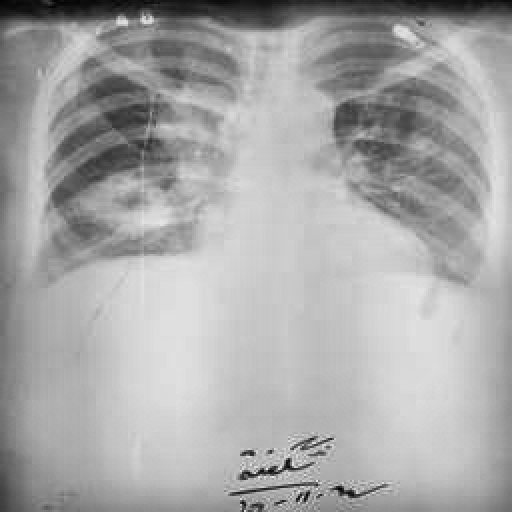
Finding: TUBERCULOSIS